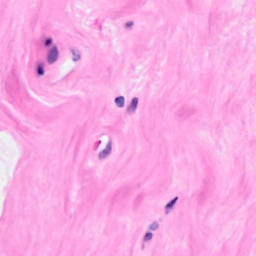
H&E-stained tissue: Breast